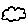
Label: cloud